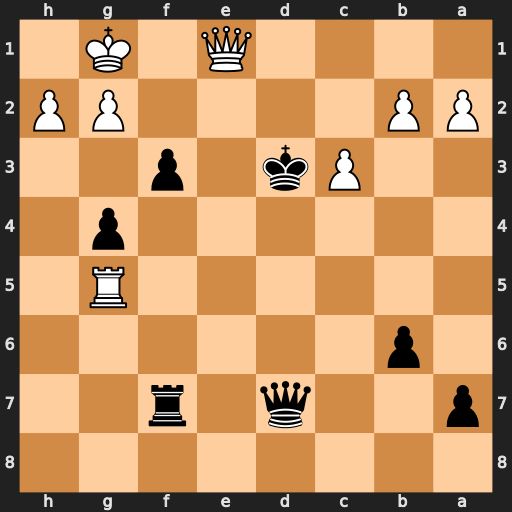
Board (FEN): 8/p2q1r2/1p6/6R1/6p1/2Pk1p2/PP4PP/4Q1K1
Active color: b
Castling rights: -
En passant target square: -
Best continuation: f2+ Qxf2 Rxf2